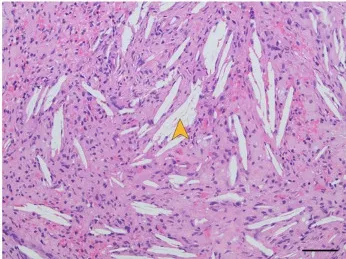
H&E staining of biopsy specimen showed cholesterol clefts [, yellow arrow.
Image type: pathology (h&e)